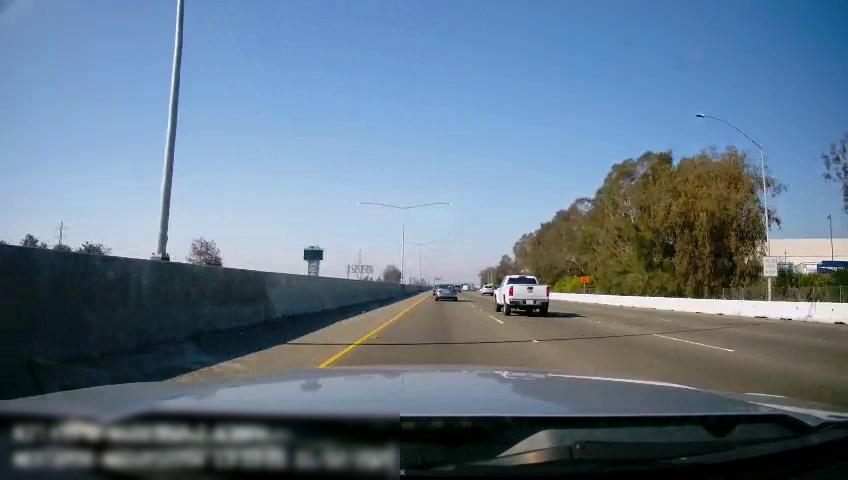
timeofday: Day
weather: Sunny
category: Drivable Space
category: Vehicles | Truck
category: Vehicles | Car
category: Vehicles | SUV
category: Lanes | Alternate Lane
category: Lanes | Current Lane
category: Lanes | Current Lane